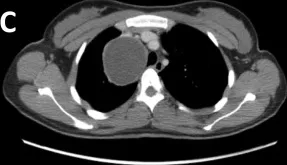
Chest CT in axial views of the heterogeneous right side anterior lateral mass.
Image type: radiology (ct)